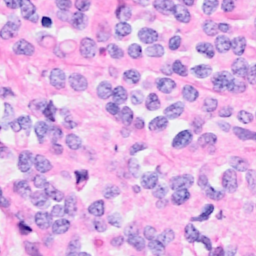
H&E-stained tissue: Breast